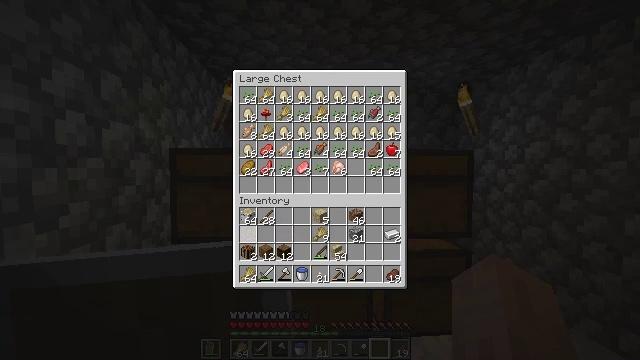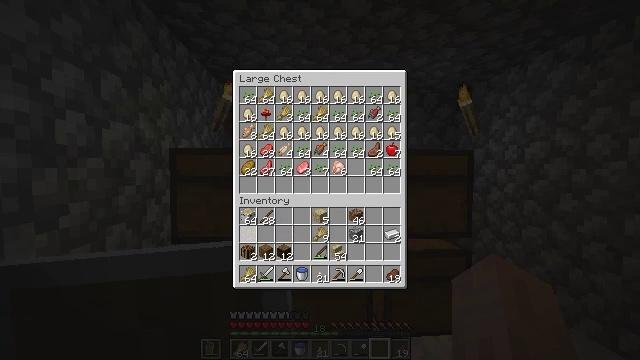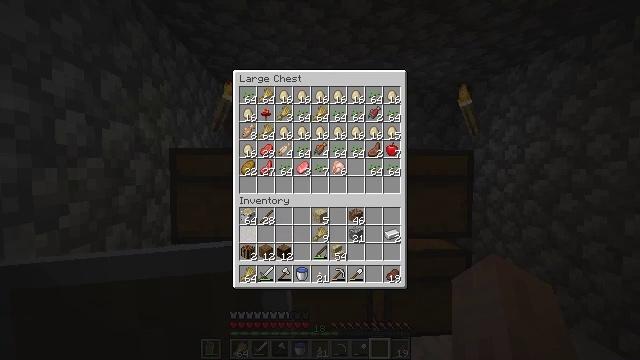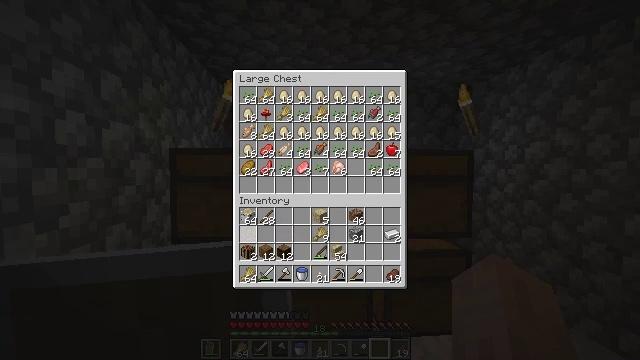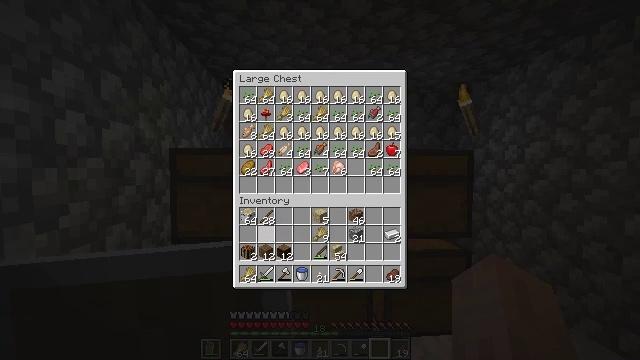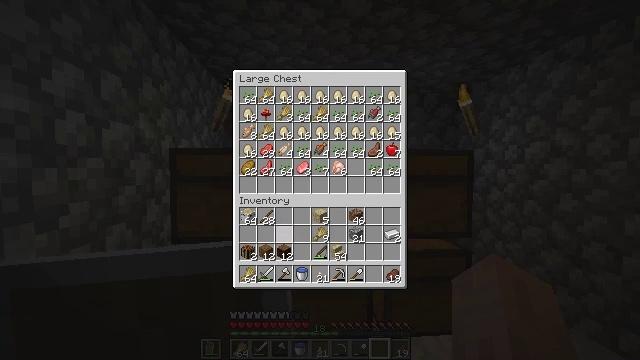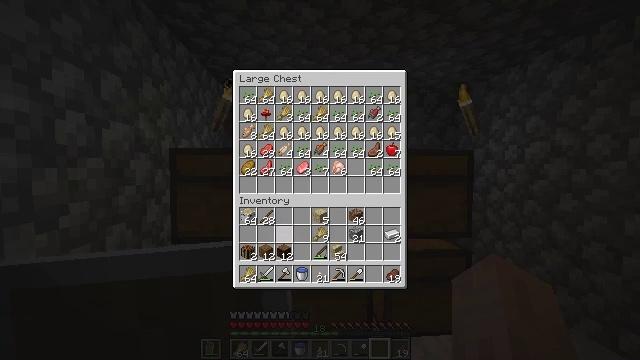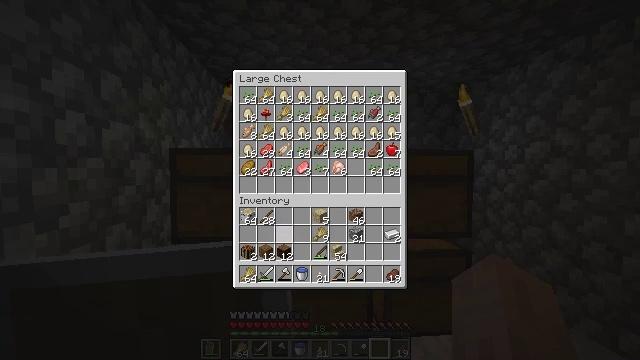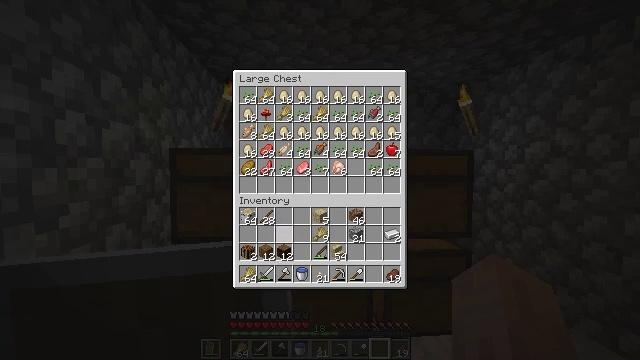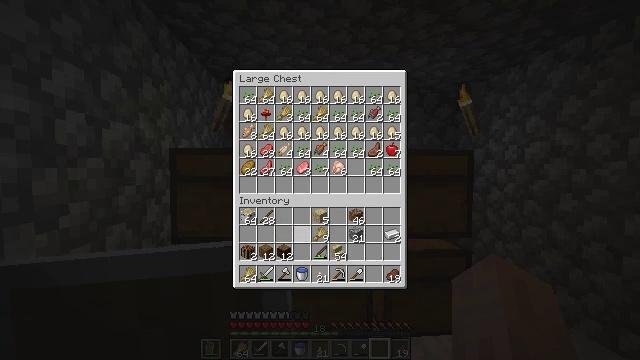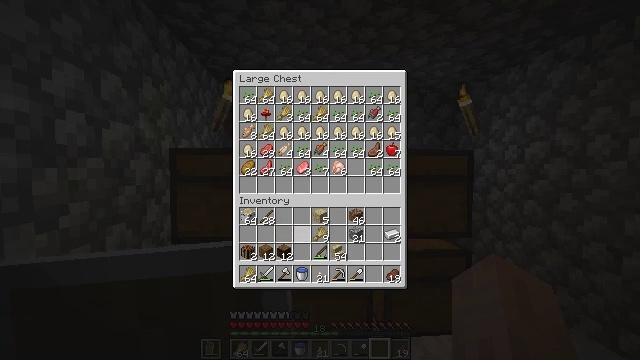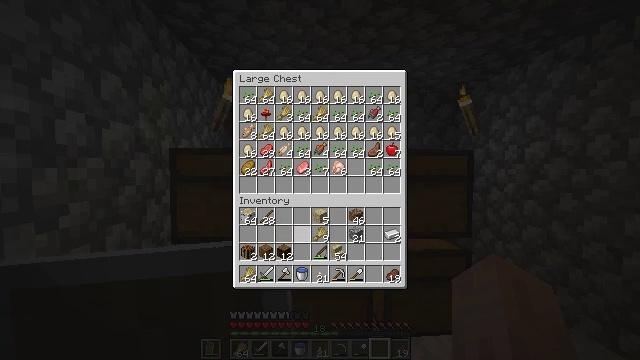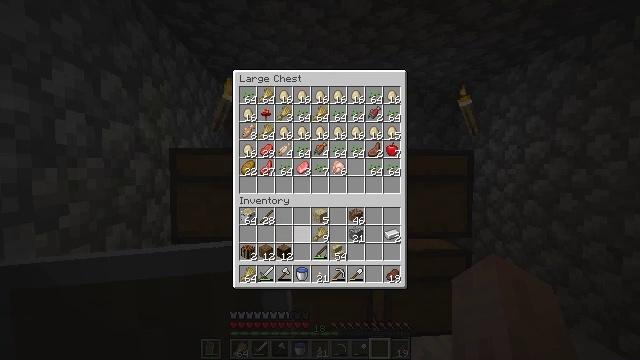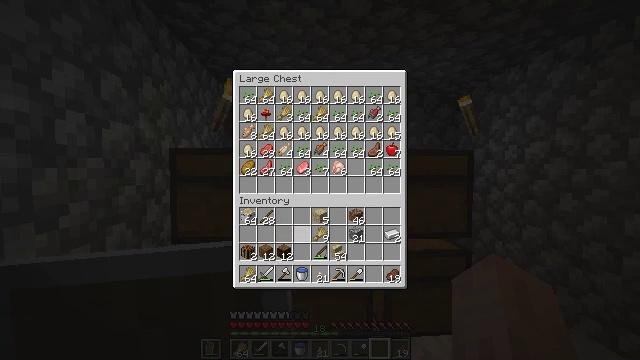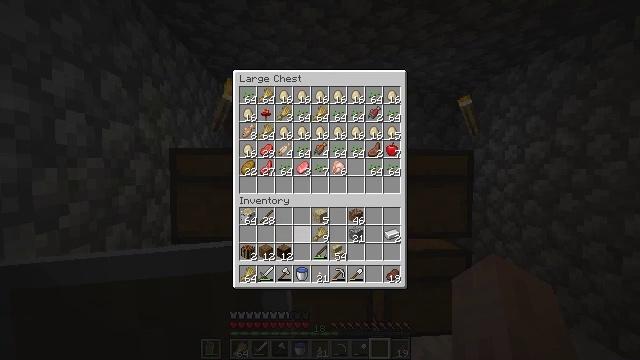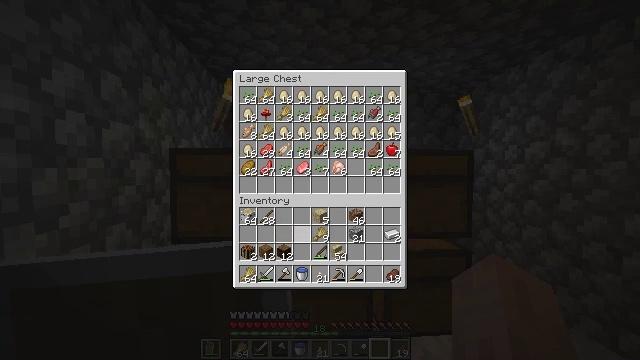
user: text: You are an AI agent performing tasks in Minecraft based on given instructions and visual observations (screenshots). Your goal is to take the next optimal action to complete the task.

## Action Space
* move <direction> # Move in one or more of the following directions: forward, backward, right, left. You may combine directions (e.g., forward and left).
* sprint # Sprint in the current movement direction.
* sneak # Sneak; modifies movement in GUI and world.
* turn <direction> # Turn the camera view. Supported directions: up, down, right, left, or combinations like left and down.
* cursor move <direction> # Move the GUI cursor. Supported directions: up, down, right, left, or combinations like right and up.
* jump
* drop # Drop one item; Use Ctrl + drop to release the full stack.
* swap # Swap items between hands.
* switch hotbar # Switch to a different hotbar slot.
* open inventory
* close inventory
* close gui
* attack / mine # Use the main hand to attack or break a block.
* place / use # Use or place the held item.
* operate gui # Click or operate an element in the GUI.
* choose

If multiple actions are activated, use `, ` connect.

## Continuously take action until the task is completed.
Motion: motion action
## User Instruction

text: Break the oak fence gate to collect it.
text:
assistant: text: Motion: sneak, operate gui
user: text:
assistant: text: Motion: sneak
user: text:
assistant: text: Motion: sneak
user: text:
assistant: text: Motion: sneak, cursor move right
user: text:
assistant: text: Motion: sneak, cursor move right
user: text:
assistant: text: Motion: sneak
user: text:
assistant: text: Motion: no_op
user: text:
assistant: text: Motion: cursor move right
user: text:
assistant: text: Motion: no_op
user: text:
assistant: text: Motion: no_op
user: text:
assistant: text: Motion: no_op
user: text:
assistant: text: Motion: no_op
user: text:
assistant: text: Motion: no_op
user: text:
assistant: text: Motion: no_op
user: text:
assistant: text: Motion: no_op
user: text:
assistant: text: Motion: no_op
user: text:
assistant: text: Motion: no_op
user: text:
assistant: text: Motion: no_op
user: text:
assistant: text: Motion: no_op
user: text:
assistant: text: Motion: cursor move up
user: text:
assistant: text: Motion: cursor move left and up
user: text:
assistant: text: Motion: no_op
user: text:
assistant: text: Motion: no_op
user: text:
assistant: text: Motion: no_op
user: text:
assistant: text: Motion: no_op
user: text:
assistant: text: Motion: no_op
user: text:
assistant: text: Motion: no_op
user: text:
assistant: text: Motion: no_op
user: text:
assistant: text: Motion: no_op
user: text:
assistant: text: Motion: no_op